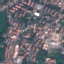
Land use / land cover: Residential